RGB frame:
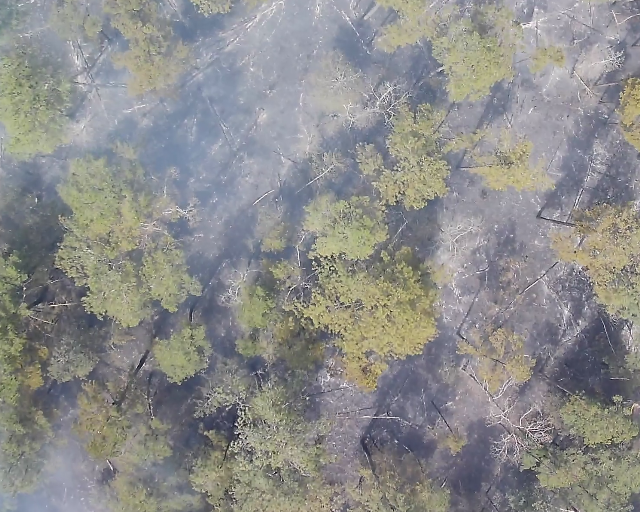
Thermal frame:
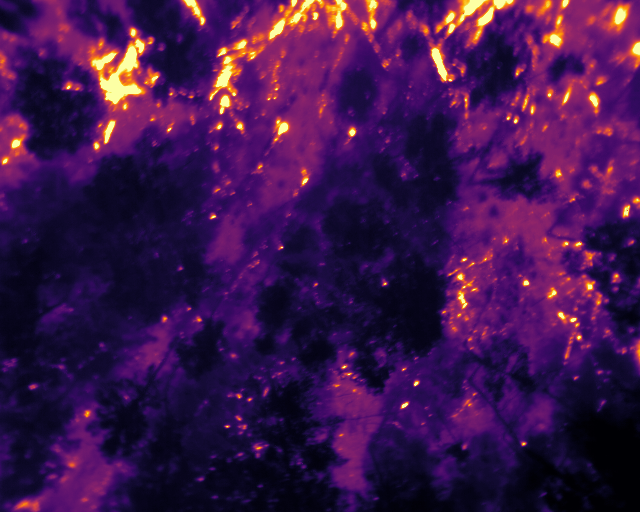
Captured: 2026-02-26 03:41:27
Pixels at or above 80 °C: 7979 (fraction of frame: 0.02435)